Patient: sex M, age 48
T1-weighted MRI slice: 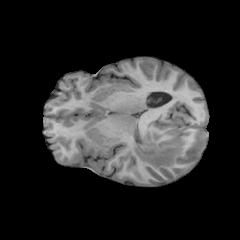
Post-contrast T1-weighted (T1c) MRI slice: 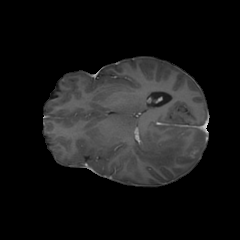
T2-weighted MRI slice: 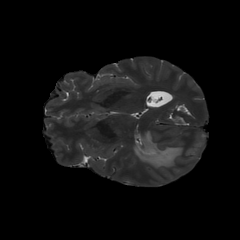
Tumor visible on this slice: yes
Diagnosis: Glioblastoma, IDH-wildtype
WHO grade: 4